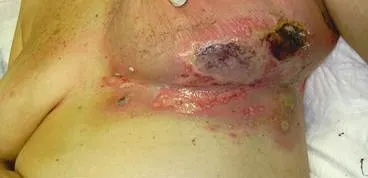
Erythema associated with flyctena, cutaneous necrosis, pain, fever and staphylococcus aureus infection.
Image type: medical_photograph (other_medical_photograph)